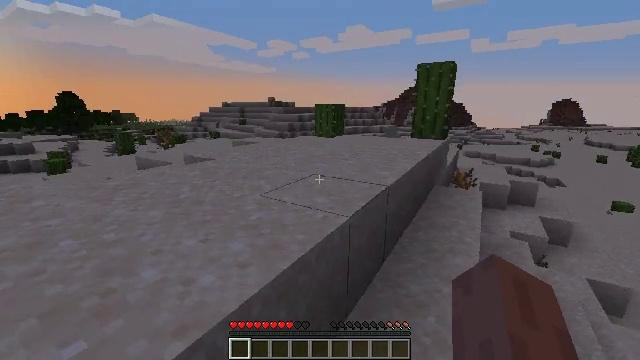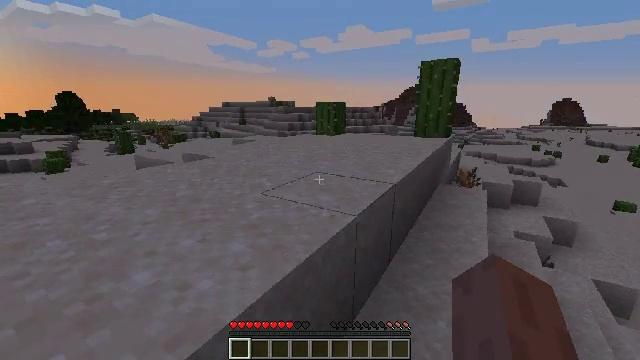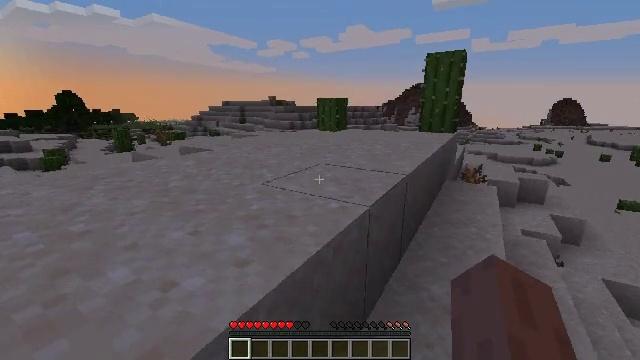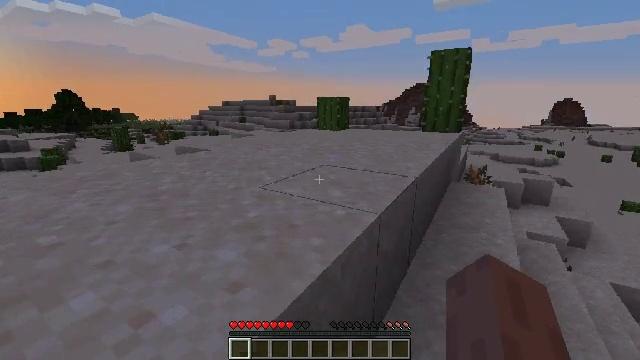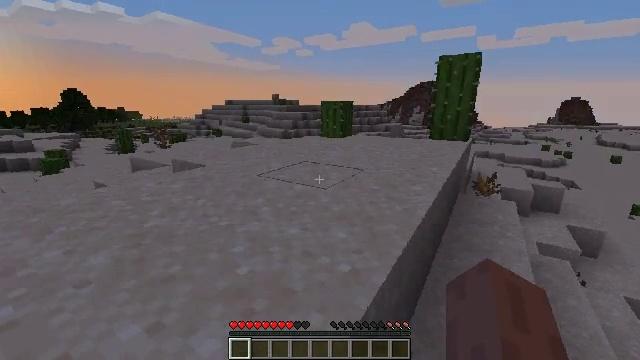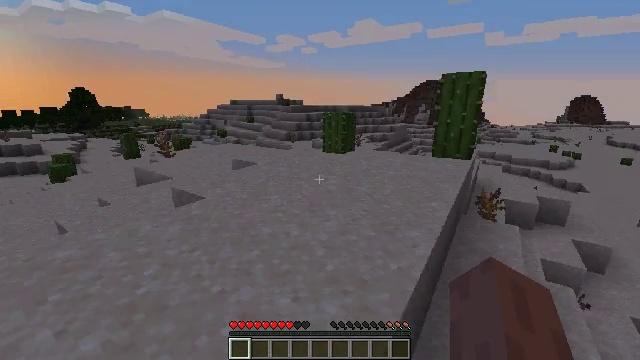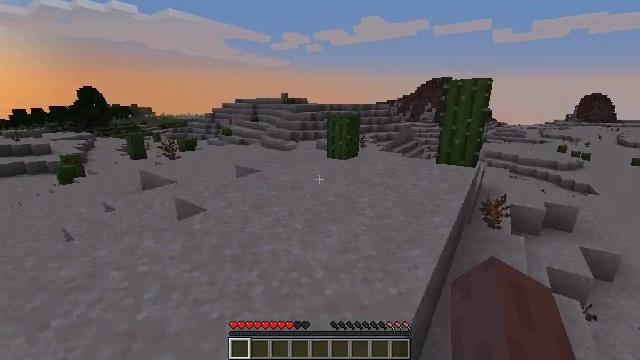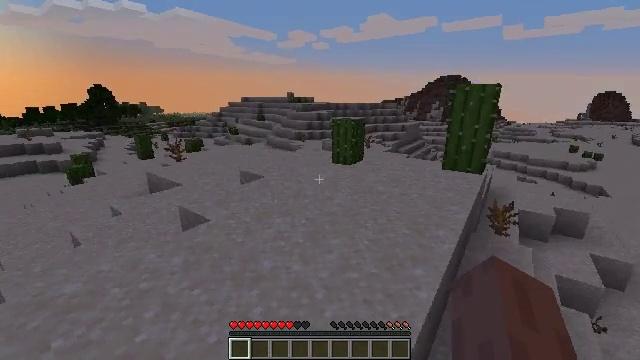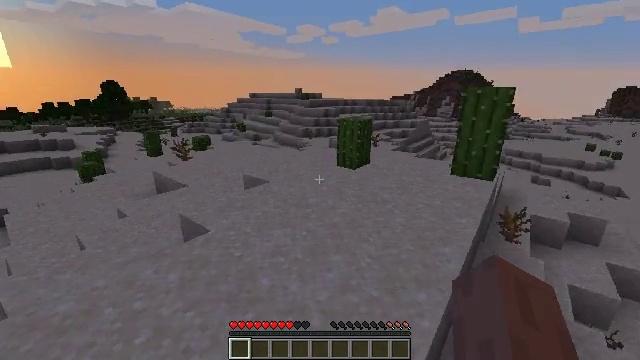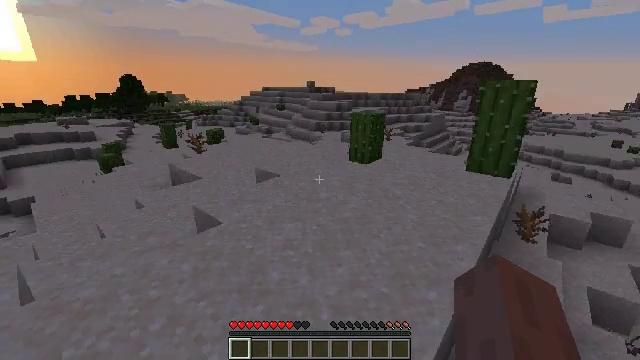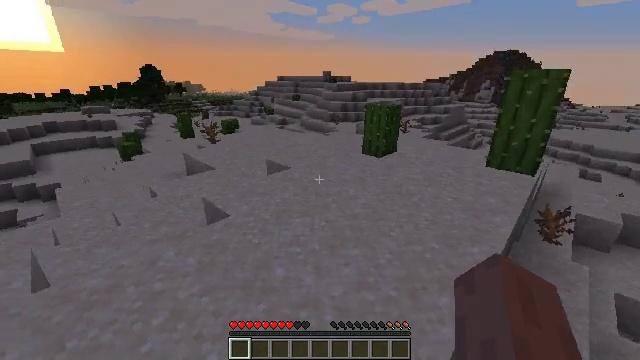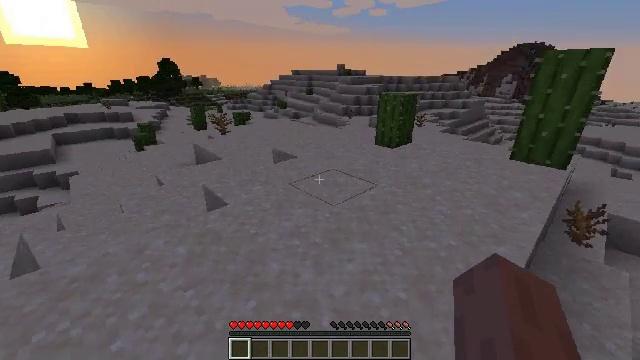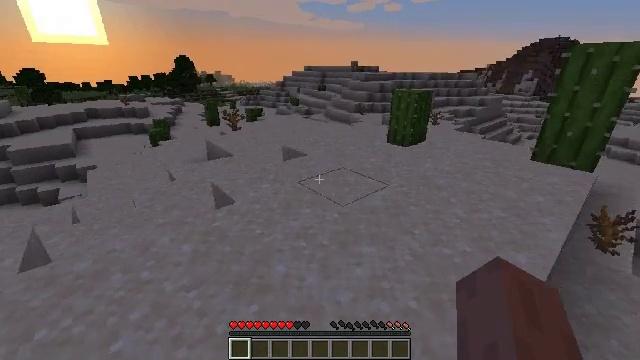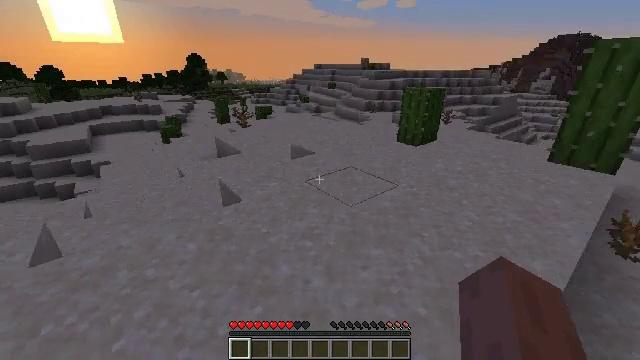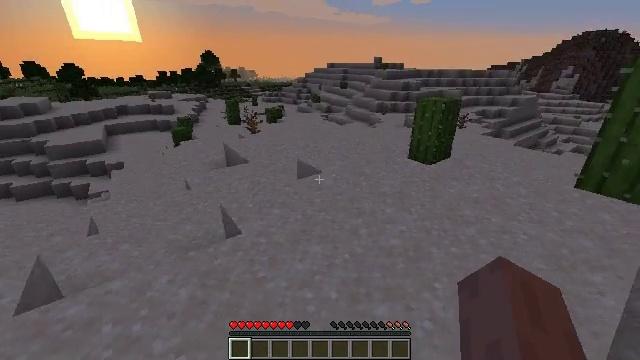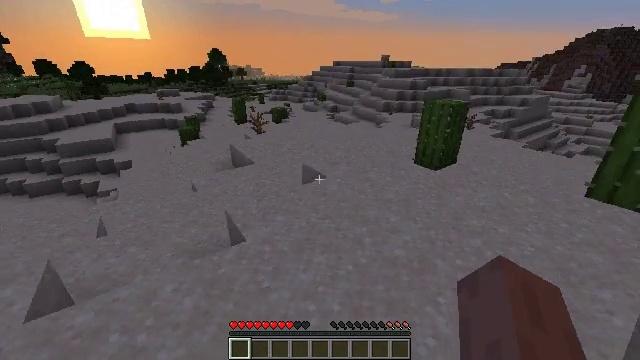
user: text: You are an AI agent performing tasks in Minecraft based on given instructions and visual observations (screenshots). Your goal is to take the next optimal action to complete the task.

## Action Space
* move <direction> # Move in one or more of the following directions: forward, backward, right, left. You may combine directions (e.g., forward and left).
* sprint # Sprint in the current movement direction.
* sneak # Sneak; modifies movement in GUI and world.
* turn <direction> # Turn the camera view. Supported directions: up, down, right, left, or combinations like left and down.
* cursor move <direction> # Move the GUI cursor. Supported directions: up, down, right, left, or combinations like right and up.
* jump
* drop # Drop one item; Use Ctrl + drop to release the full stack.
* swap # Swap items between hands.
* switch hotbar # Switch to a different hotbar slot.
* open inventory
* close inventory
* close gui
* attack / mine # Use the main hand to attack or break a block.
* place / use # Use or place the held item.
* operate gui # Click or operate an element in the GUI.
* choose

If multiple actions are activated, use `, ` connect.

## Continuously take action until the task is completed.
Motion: motion action
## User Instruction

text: Break the cactus block.
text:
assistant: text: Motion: move forward, jump
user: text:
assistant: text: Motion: move forward, jump
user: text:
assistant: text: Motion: move forward, jump
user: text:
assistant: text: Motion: move forward, jump
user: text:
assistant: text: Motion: move forward, turn left, jump
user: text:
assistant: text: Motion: move forward, turn left, jump
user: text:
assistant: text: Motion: move forward, turn left, jump
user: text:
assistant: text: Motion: move forward, turn left and down, jump
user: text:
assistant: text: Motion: move forward, turn left and down, jump
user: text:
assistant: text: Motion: move forward, turn left and down, jump
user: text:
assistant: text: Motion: move forward, turn left and down, jump
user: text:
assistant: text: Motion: move forward, turn left, jump
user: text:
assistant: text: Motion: move forward, turn left, jump
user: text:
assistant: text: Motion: move forward, turn left, jump
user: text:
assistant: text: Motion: move forward, turn left, jump
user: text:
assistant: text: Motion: move forward, jump
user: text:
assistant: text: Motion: move forward, jump
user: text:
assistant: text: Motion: move forward, jump
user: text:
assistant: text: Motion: move forward, jump
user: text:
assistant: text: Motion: move forward
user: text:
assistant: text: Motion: move forward
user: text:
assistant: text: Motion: move forward
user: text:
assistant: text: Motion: move forward
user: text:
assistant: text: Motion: move forward
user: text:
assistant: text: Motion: move forward, turn right
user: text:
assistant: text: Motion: move forward, turn right
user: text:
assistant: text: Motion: move forward, turn right
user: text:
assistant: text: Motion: move forward
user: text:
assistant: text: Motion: move forward
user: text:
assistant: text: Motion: move forward